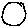
Label: circle